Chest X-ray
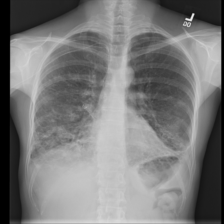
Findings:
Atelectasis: negative
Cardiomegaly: negative
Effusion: negative
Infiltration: negative
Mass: negative
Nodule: negative
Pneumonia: negative
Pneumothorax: negative
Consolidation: negative
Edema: negative
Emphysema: negative
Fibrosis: negative
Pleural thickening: negative
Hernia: negative